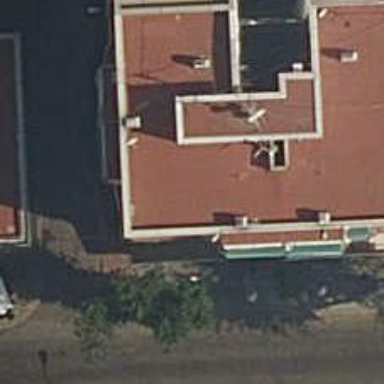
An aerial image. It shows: Cafe.